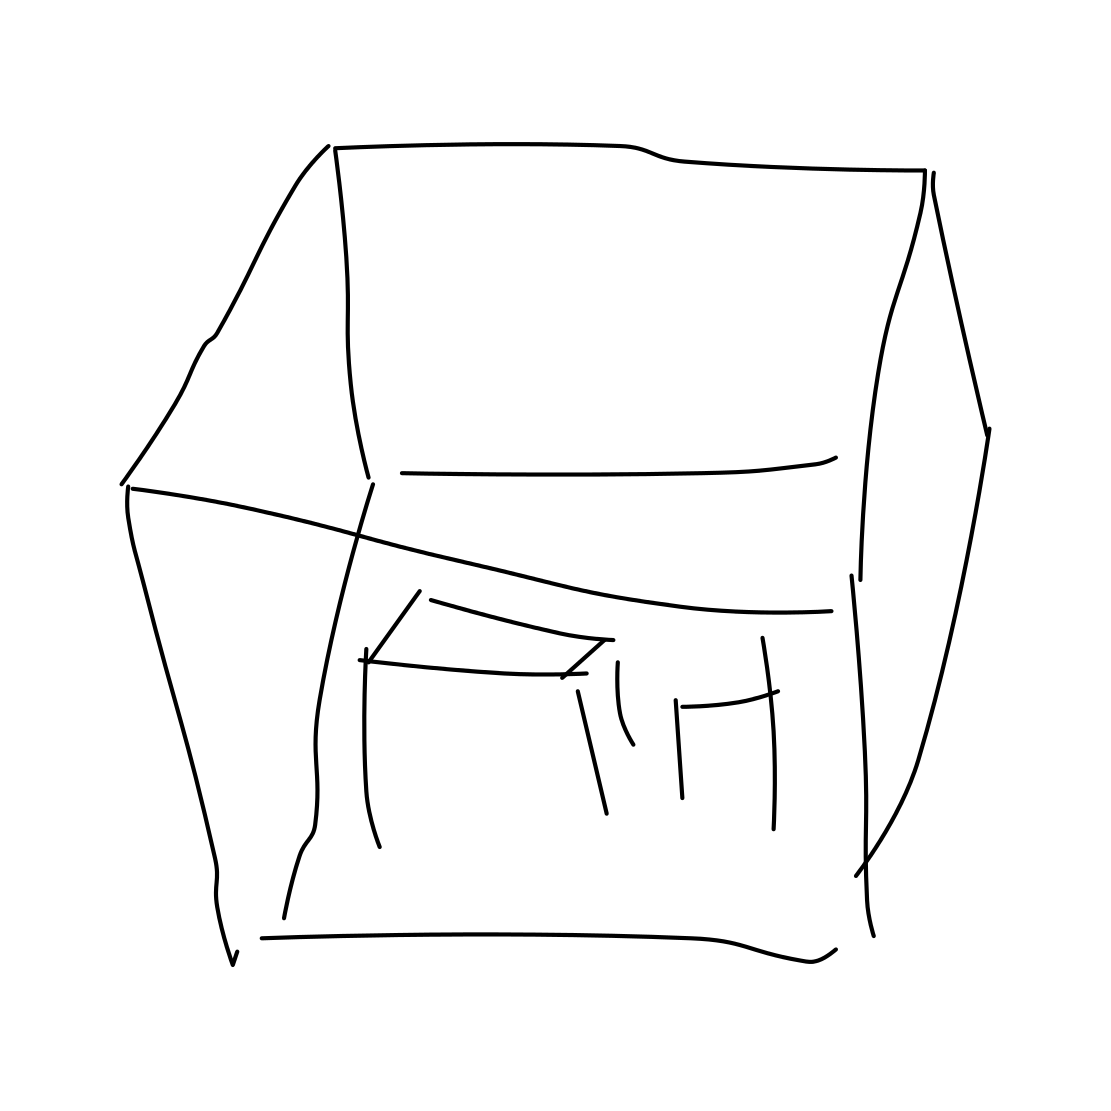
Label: cabinet